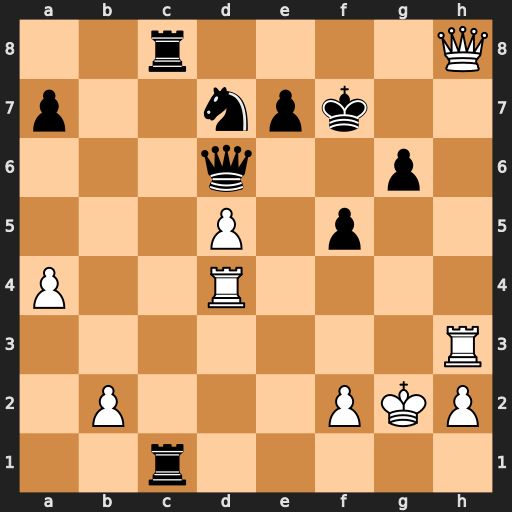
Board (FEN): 2r4Q/p2npk2/3q2p1/3P1p2/P2R4/7R/1P3PKP/2r5
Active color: w
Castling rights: -
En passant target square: -
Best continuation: Rh7#